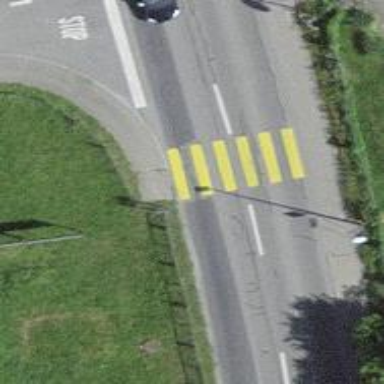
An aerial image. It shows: Zebra crossing on the road.